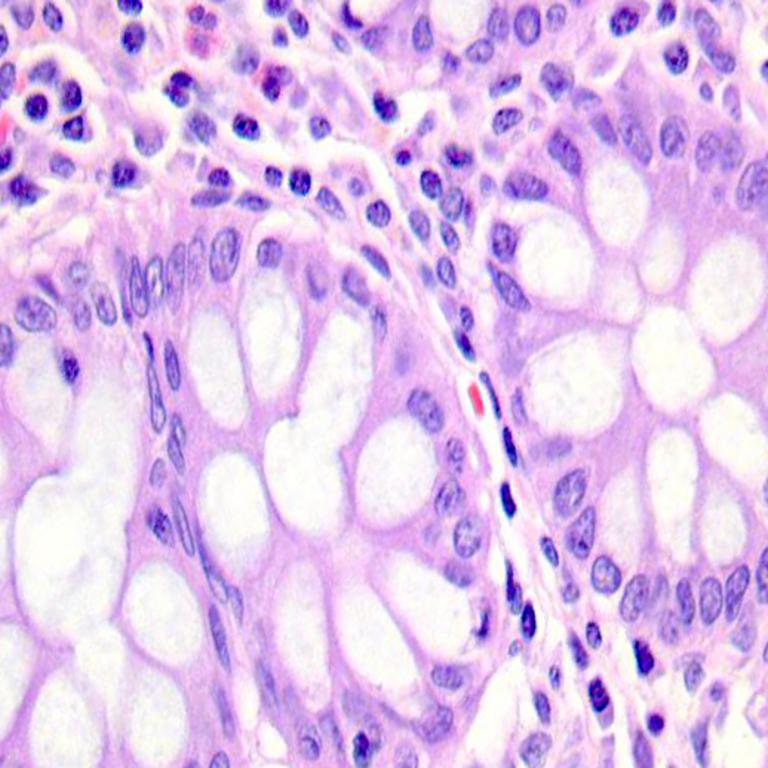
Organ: colon
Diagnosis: benign